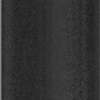
Label: dusty